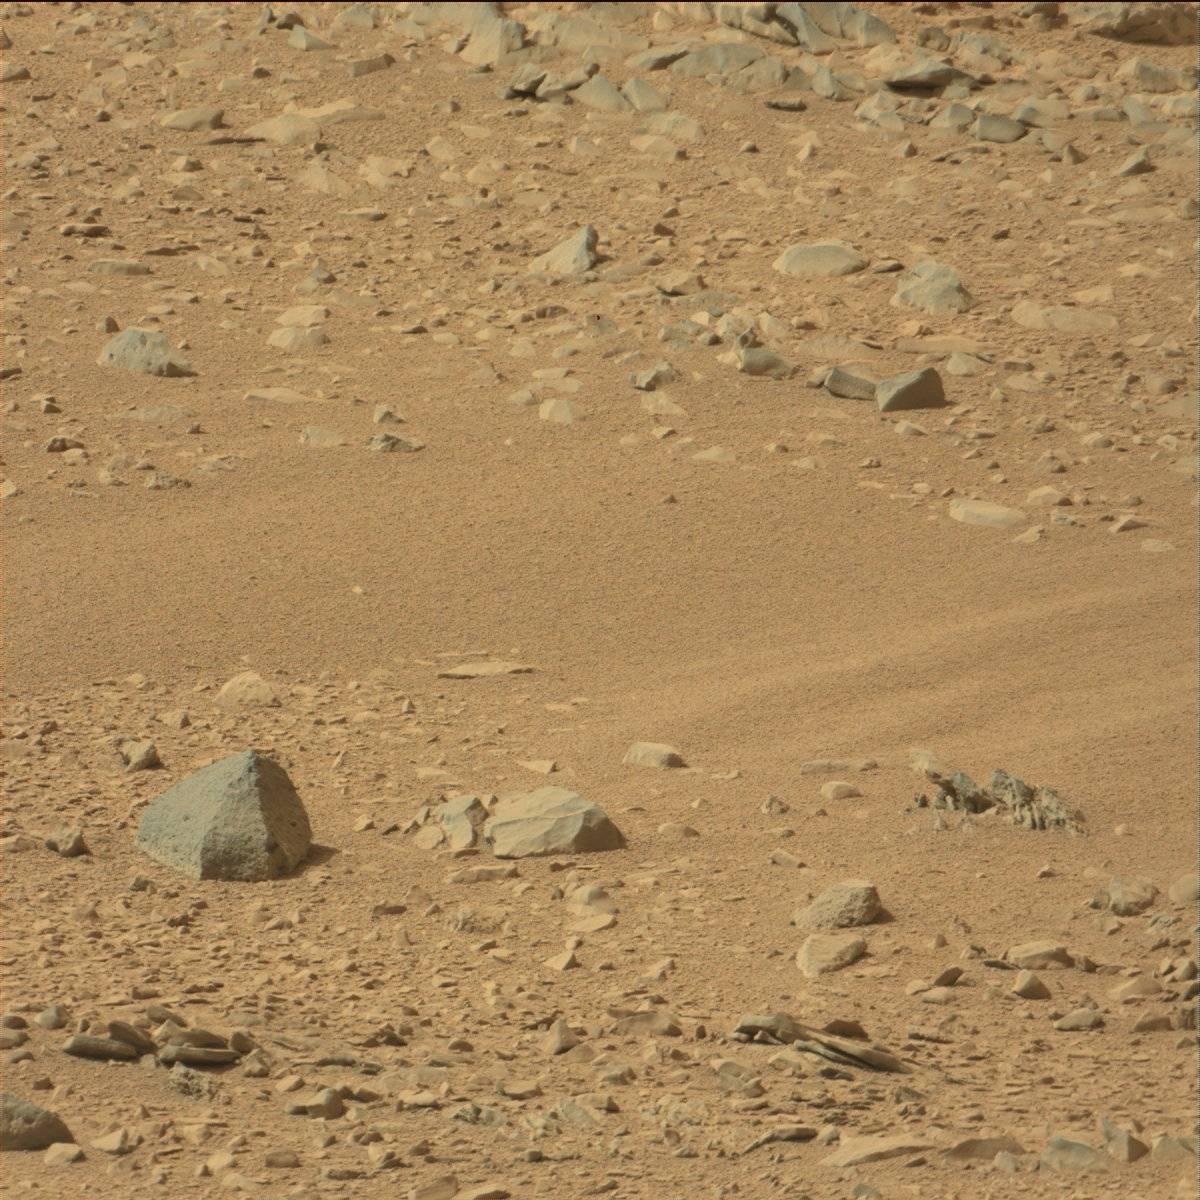
Terrain classes present: Bedrock, Rock, Sand / Soil